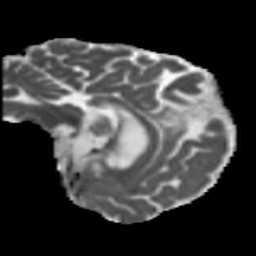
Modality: MD
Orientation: sagittal
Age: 68
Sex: female
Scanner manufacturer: siemens
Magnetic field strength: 3 T
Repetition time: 5.47 s
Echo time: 0.0854 s